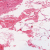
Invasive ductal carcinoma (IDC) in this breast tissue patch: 0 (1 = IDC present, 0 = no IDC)